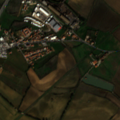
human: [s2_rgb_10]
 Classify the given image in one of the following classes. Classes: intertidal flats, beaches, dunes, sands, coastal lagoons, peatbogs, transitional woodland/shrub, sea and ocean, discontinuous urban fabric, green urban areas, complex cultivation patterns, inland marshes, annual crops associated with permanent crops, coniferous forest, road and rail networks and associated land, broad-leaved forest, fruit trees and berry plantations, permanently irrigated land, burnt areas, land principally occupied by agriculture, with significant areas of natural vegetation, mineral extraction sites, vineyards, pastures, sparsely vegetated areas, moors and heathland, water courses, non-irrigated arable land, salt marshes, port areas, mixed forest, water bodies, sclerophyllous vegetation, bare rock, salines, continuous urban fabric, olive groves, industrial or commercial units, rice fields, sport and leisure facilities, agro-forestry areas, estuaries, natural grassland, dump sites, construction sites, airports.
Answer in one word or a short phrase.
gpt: discontinuous urban fabric, permanently irrigated land, rice fields, vineyards, complex cultivation patterns